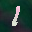
Label: 1